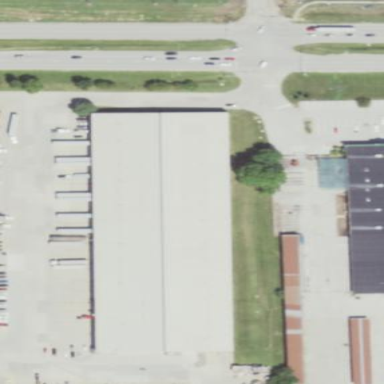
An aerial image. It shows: Warehouse building.